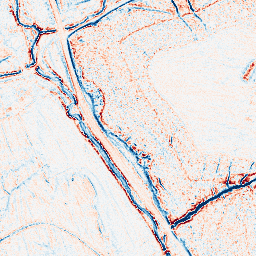
Category: edge_preserving
Decomposition family: anisotropic_diffusion
Decomposition parameters: iterations: 20
kappa: 50
gamma: 0.05
Upsampling method: regularized
Upsampling parameters: scale: 2
lambda_reg: 0.01
Upsampling scale: 2